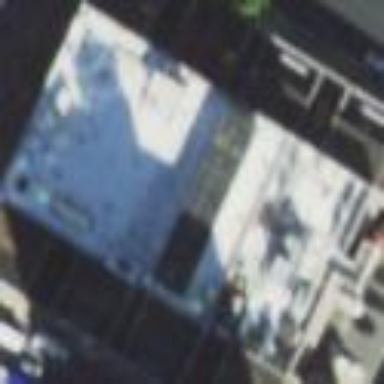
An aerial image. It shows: Building that is substation.